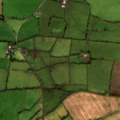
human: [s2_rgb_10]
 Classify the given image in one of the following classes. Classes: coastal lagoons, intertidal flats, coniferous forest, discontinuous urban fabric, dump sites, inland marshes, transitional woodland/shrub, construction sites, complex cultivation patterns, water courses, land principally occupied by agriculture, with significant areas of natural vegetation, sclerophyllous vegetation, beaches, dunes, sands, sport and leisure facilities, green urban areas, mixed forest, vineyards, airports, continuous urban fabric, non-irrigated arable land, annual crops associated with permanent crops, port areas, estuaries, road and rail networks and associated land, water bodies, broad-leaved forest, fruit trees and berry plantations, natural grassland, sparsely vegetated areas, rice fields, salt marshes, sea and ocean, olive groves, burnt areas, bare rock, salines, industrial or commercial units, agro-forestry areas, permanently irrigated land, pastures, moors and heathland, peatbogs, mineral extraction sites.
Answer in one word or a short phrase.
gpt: non-irrigated arable land, pastures